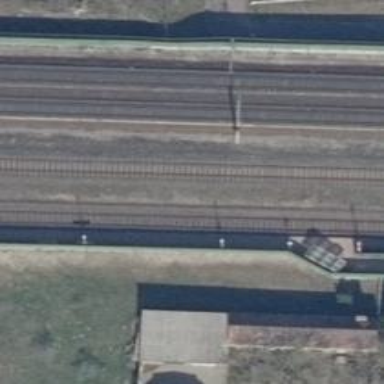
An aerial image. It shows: Solitary milestone along the railway.